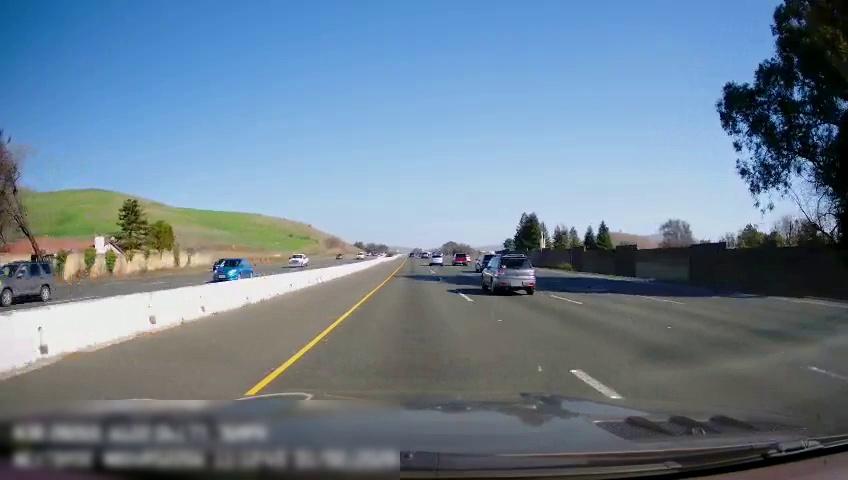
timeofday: Day
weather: Sunny
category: Drivable Space
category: Drivable Space
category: Vehicles | Car
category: Vehicles | Car
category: Vehicles | Car
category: Vehicles | SUV
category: Vehicles | SUV
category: Vehicles | SUV
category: Vehicles | Car
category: Vehicles | SUV
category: Lanes | Alternate Lane
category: Lanes | Current Lane
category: Lanes | Current Lane
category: Lanes | Alternate Lane
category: Lanes | Alternate Lane